【题型】解答题　【知识点】平面几何　【难度】easy
已知：直角三角形中一个锐角的大小与两条边的长度的比值之间有明确的联系, 我们用锐角三角比来表示。类似的, 在等腰三角形中也可以建立边角之间的联系, 我们定义：等腰三角形中底边与腰的长度的比值叫做顶角的正对。

如图, 在 $\triangle ABC$ 中, $AB = AC$, 顶角 $A$ 的正对记作 $preA$, 这时 $preA = \frac{\text{底边}}{\text{腰}} = \frac{BC}{AB}$。

仔细阅读上述关于顶角的正对的定义, 解决下列问题：

(1)$pre60^\circ$ 的值为 \underline{\hspace{2cm}}B\_\_\_。

(A)$\frac{1}{2}$；

(B)1；

(C)$\frac{\sqrt{3}}{2}$；

(D)2。

(2)对于 $0^\circ < A < 180^\circ$, $\angle A$ 的正对值 $preA$ 的取值范围是 \underline{\hspace{2cm}}。

(3)如果 $\sin A = \frac{8}{17}$, 其中 $\angle A$ 为锐角, 试求 $preA$ 的值。

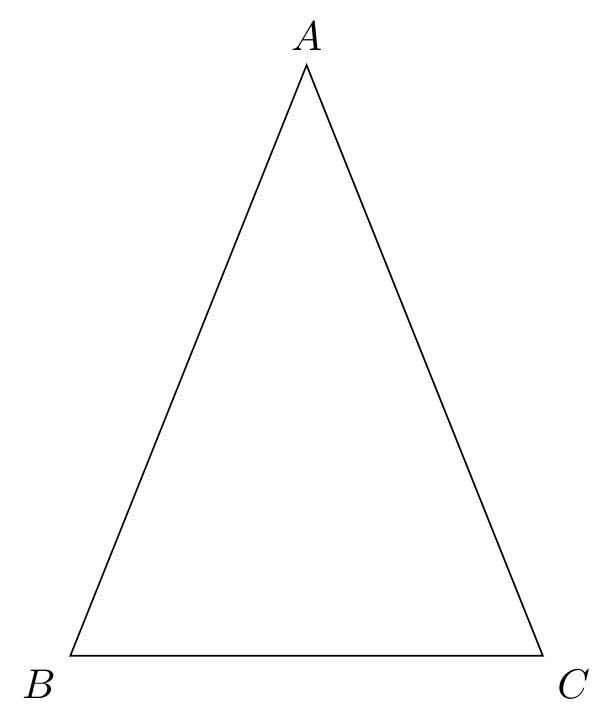
【解答】
解：(1)在 $\triangle ABC$ 中, $AB = AC$, $\angle A = 60^\circ$,

$\therefore$ $\triangle ABC$ 为等边三角形,

$\therefore$ $BC = AB$,

$\therefore$ $pre60^\circ = \frac{BC}{AB} = 1$,

故答案为：$B$；

(2)在 $\triangle ABC$ 中, 根据三角形的三边关系得, $BC < AB + AC$,

$\because$ $AB = AC$,

$\therefore$ $BC < 2AB$,

$\therefore$ $preA = \frac{BC}{AB} < 2$,

$\because$ $preA > 0$,

$\therefore$ $0 < preA < 2$,

故答案为：$0 < preA < 2$；

(3)如图, 过点 $B$ 作 $BD \perp AC$ 于 $D$, 则 $\angle ADB = 90^\circ$,

$\because$ $\sin A = \frac{BD}{AB} = \frac{8}{17}$,

$\therefore$ 设 $AB = 17k$, $BD = 8k$($k \neq 0$),

在 Rt$\triangle ABD$ 中, $\angle ADB = 90^\circ$,

$AD = \sqrt{AB^2 - BD^2} = \sqrt{(17k)^2 - (8k)^2} = 15k$,

$\because$ $\triangle ABC$ 是等腰三角形,

$\therefore$ $AB = AC = 17k$,

$\therefore$ $DC = AC - AD = 2k$,

在 Rt$\triangle BCD$ 中, $BC = \sqrt{BD^2 + CD^2} = \sqrt{(8k)^2 + (2k)^2} = 2\sqrt{17}k$,

$\therefore$ $preA = \frac{BC}{AB} = \frac{2\sqrt{17}k}{17k} = \frac{2\sqrt{17}}{17}$。
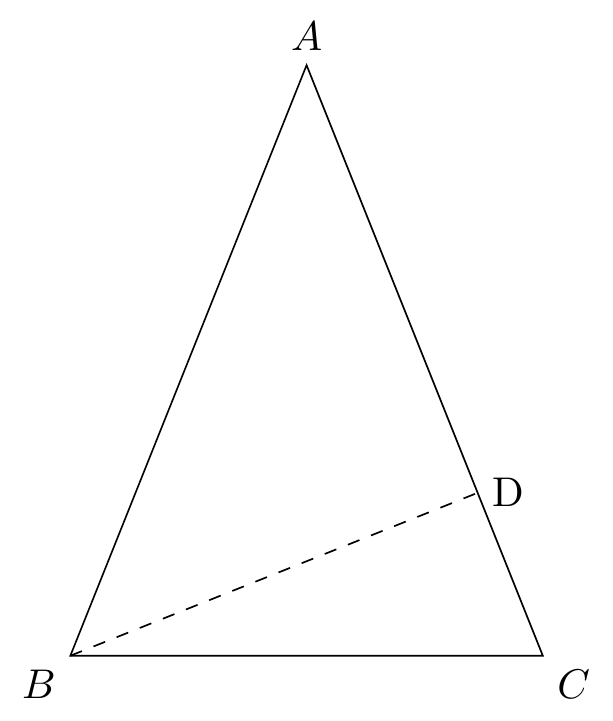